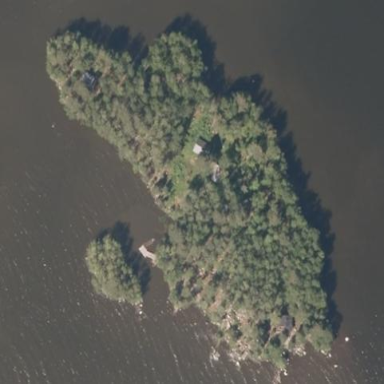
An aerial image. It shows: Island.